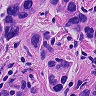
Metastatic tissue present: yes